Field crop: tomato
Growth stage: 1
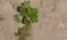
Species: portulaca